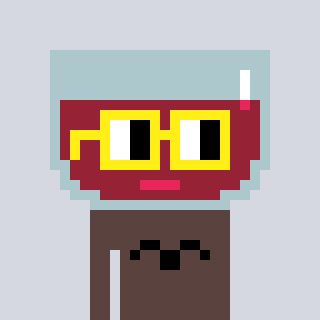
a pixel art character with square yellow glasses, a wine-shaped head and a darkbrown-colored body on a cool background